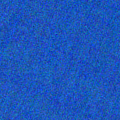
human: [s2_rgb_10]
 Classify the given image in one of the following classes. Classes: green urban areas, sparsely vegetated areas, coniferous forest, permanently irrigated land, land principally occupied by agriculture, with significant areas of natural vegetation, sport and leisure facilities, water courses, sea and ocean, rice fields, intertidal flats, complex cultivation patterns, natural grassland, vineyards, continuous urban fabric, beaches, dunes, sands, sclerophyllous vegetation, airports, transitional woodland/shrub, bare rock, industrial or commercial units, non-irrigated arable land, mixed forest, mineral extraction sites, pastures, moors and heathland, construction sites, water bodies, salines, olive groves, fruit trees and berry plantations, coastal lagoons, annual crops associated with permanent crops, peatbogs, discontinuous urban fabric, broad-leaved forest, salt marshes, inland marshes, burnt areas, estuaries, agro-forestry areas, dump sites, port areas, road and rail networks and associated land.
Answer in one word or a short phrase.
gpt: sea and ocean